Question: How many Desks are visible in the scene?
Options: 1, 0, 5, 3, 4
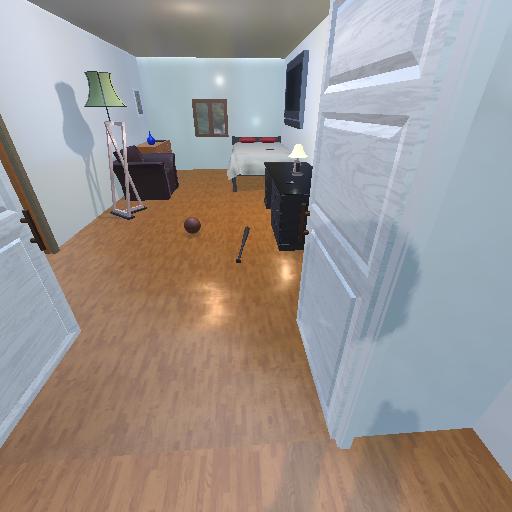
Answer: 1